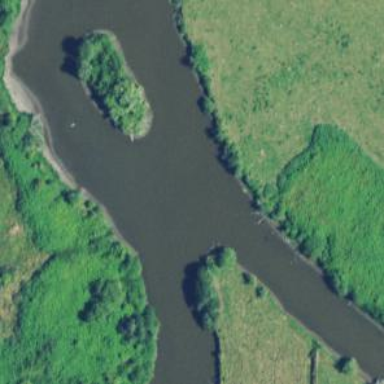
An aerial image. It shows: River with tidal influence.